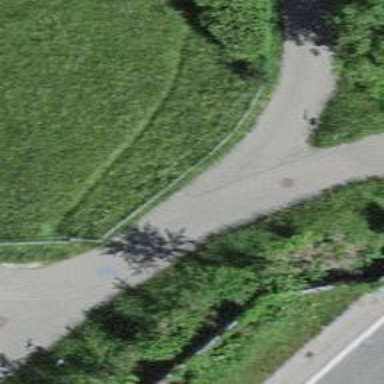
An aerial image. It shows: Footway road with cycle track.